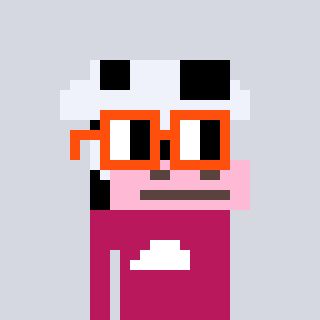
a pixel art character with square orange glasses, a cow-shaped head and a darkpink-colored body on a cool background